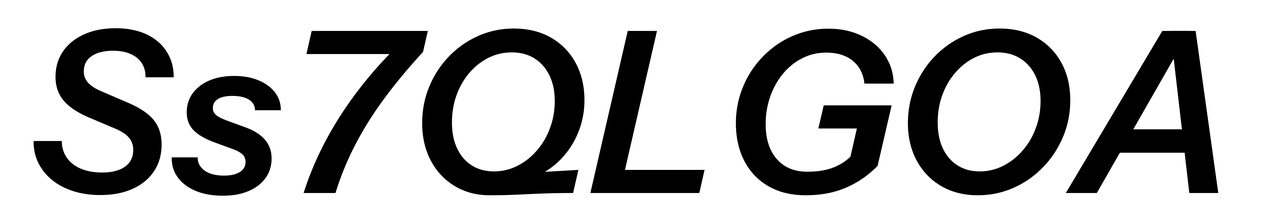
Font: InstrumentSans-Italic_SemiBold_Italic